Question: This is weird. I have a with a button inside. I have added a to this button whose command target is another user control which is again added to the same window.
What could be the reason. Am I missing something in here ?!?
*A better representation of my words as an image. Also I have uploaded my source code with binaries @ <URL> and at
<URL> *

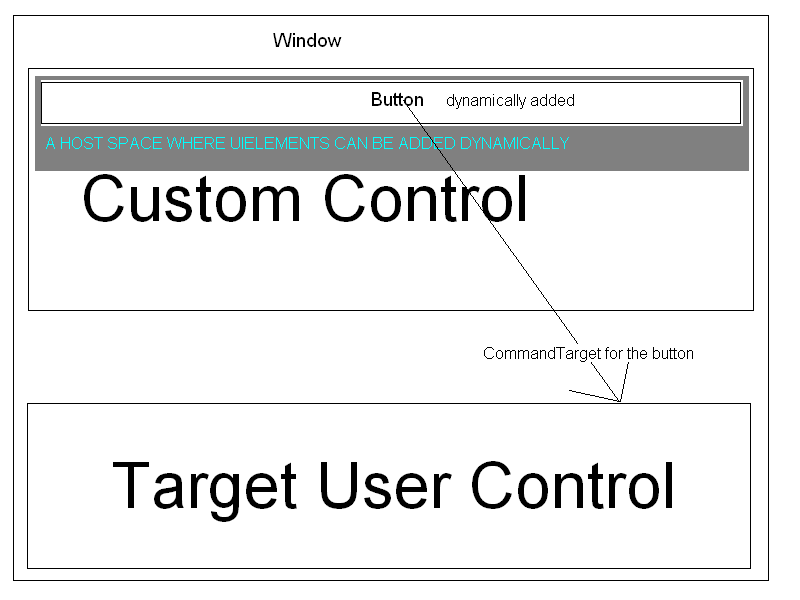
Answer: In your user control, you're setting the 'CommandBinding' like this:
'''
CommandTarget="{Binding ElementName=userControl11}"
'''
If you look in the Output window while your program's running, you'll see this:
'''
System.Windows.Data Error: 4 : Cannot find source for binding with reference 'ElementName=userControl11'. BindingExpression:(no path); DataItem=null; target element is 'Button' (Name=''); target property is 'CommandTarget' (type 'IInputElement')
'''
This is because there's no element named 'userControl11' in the current namescope. See <URL> for full details on how XAML namescopes work, but in short, XAML names are only visible within the page, window, or user control that they're declared in. You can't reference a name declared in your window from inside a user control.
If you want to be able to set a command target on a user control via binding, it needs to be exposed as a dependency property. You'd add a declaration like this to the control:
'''
public IInputElement CommandTarget
{
get { return (IInputElement)GetValue(CommandTargetProperty); }
set { SetValue(CommandTargetProperty, value); }
}
public static readonly DependencyProperty CommandTargetProperty =
DependencyProperty.Register("CommandTarget", typeof(IInputElement), typeof(UserControl1), new UIPropertyMetadata(null));
'''
and in the user control's XAML, bind to this property:
'''
<Button Content="Click"
Command="local:Commands.ClickCommand"
CommandTarget="{Binding RelativeSource={RelativeSource AncestorType=UserControl}, Path=CommandTarget}" />
'''
I can't actually get this to work in your project, but that's because I can't figure your project out. You seem to have two or three user controls named 'UserControl1' in different namespaces, and the names of the files in the project don't correspond to their contents, and there's not very much in the way of useful commentary. (Just in general, instead of saying "this doesn't work," describe the behavior you're expecting; that makes it a lot clearer to someone trying to help you what your actual problem might be.)
I hope this is helpful anyway.